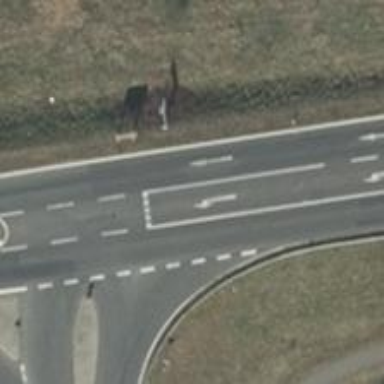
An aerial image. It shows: Asphalt road classified as primary highway.